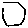
Label: hexagon